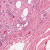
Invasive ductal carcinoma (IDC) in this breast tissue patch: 0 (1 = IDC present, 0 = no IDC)